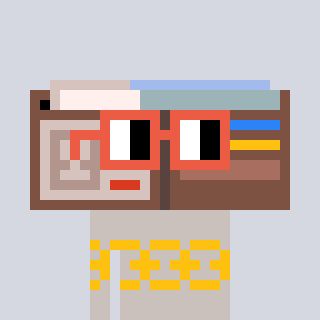
a pixel art character with square orange glasses, a wallet-shaped head and a foggrey-colored body on a cool background